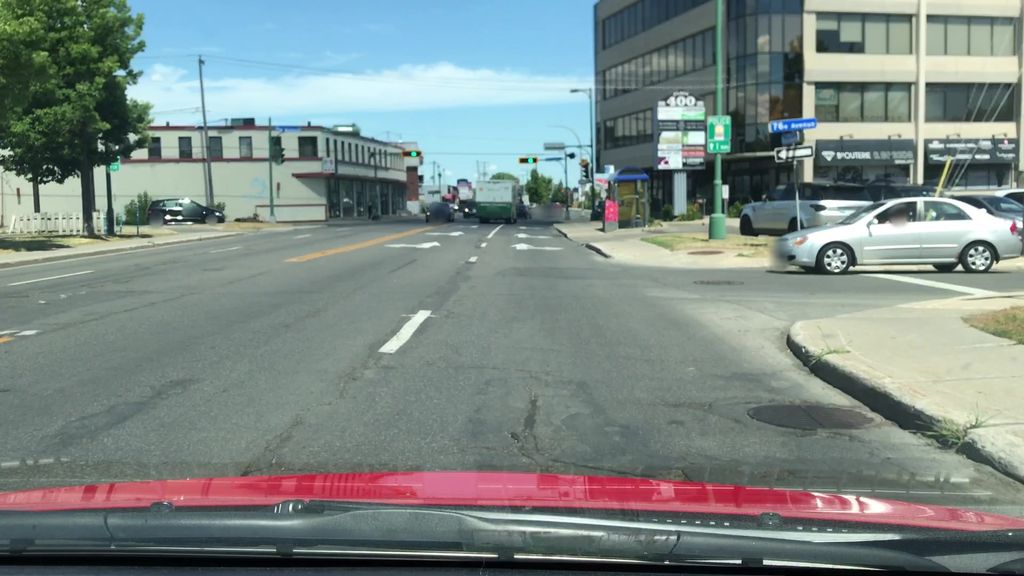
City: montreal